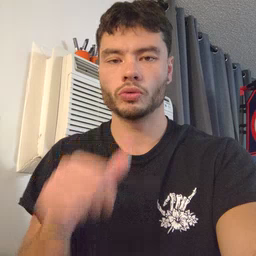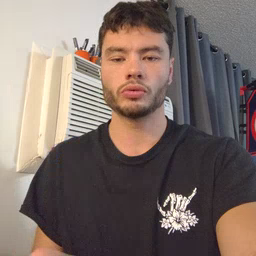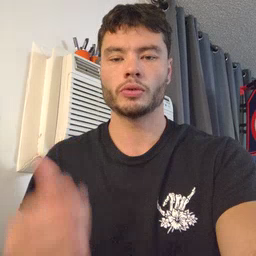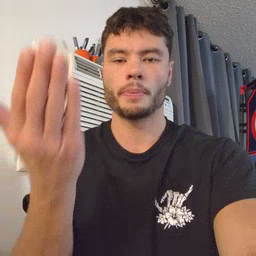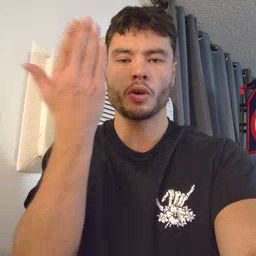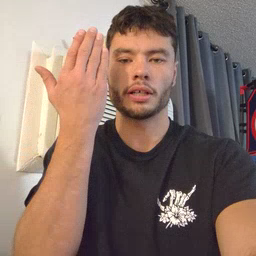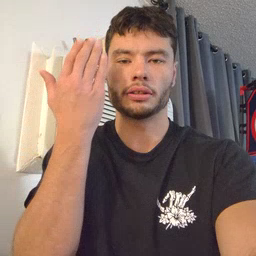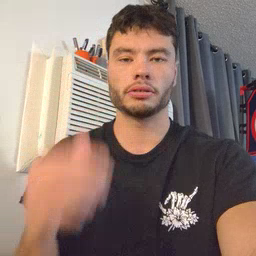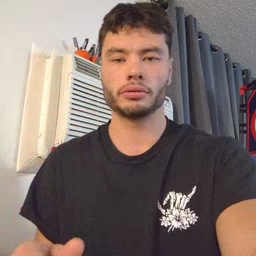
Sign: morning